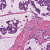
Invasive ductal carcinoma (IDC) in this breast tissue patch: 1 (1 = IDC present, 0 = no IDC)